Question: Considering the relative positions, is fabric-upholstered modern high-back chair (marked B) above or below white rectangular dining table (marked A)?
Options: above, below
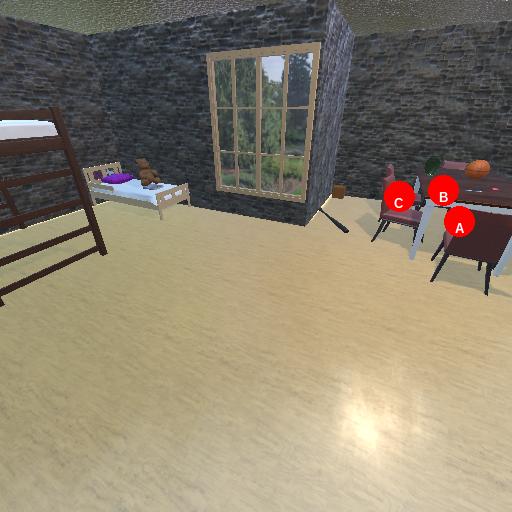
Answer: above